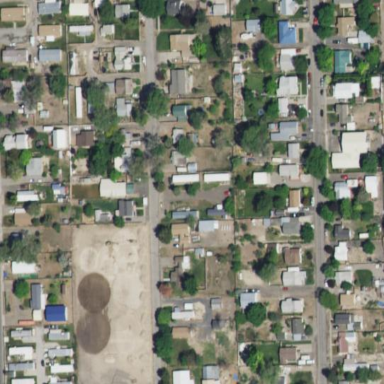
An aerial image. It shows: This residential area consists of single-family homes.